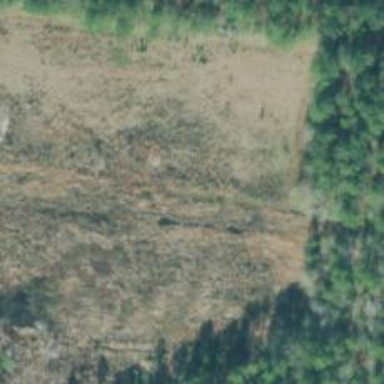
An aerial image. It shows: Abandoned spur railway.